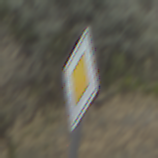
Verkehrszeichen: Vorfahrtsstrasse
Umgebung: Outdoor, Nature
Tageszeit: Midday
Wetter: Overcast
Licht: Natural
Jahreszeit: NotSpecified
Kontrast: LowContrast